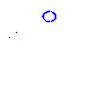
Particle: pion